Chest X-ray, AP view. Patient: 45 years old, sex M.
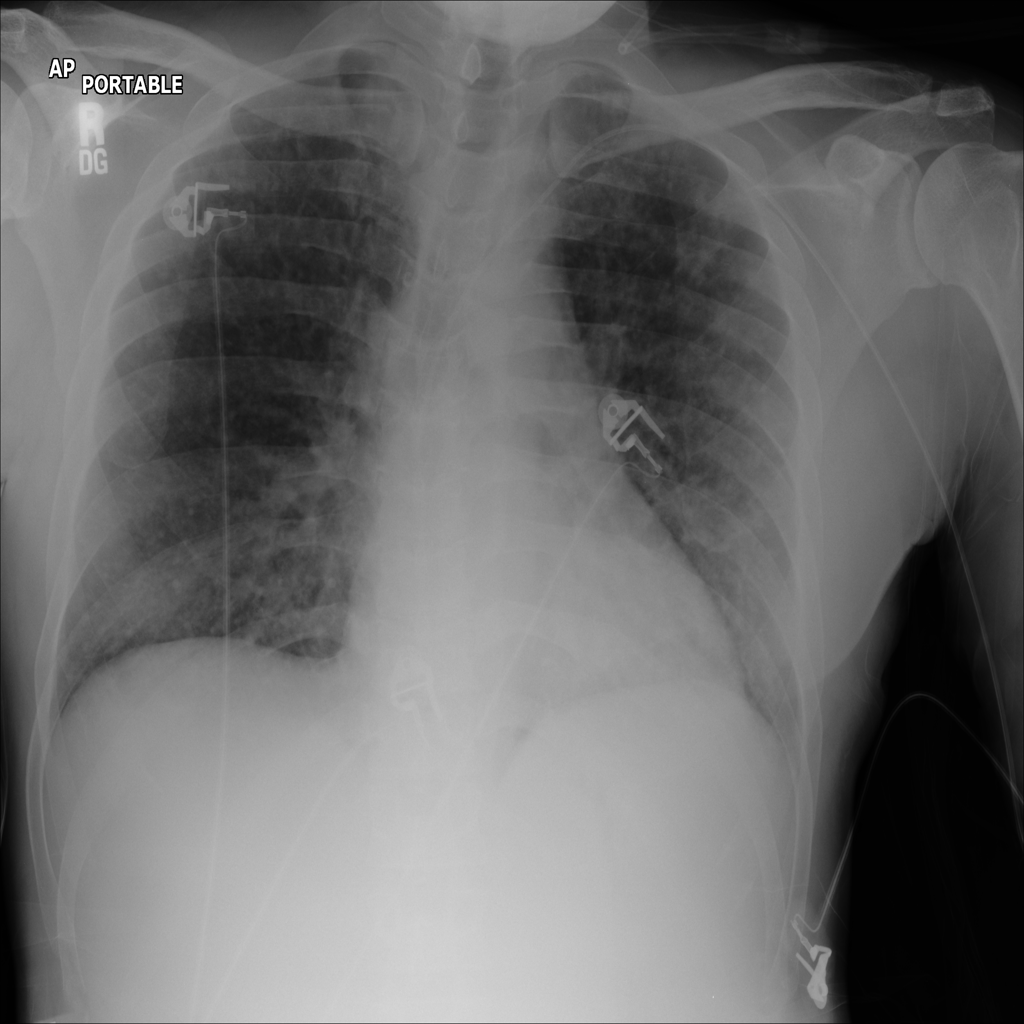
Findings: No Finding